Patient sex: F
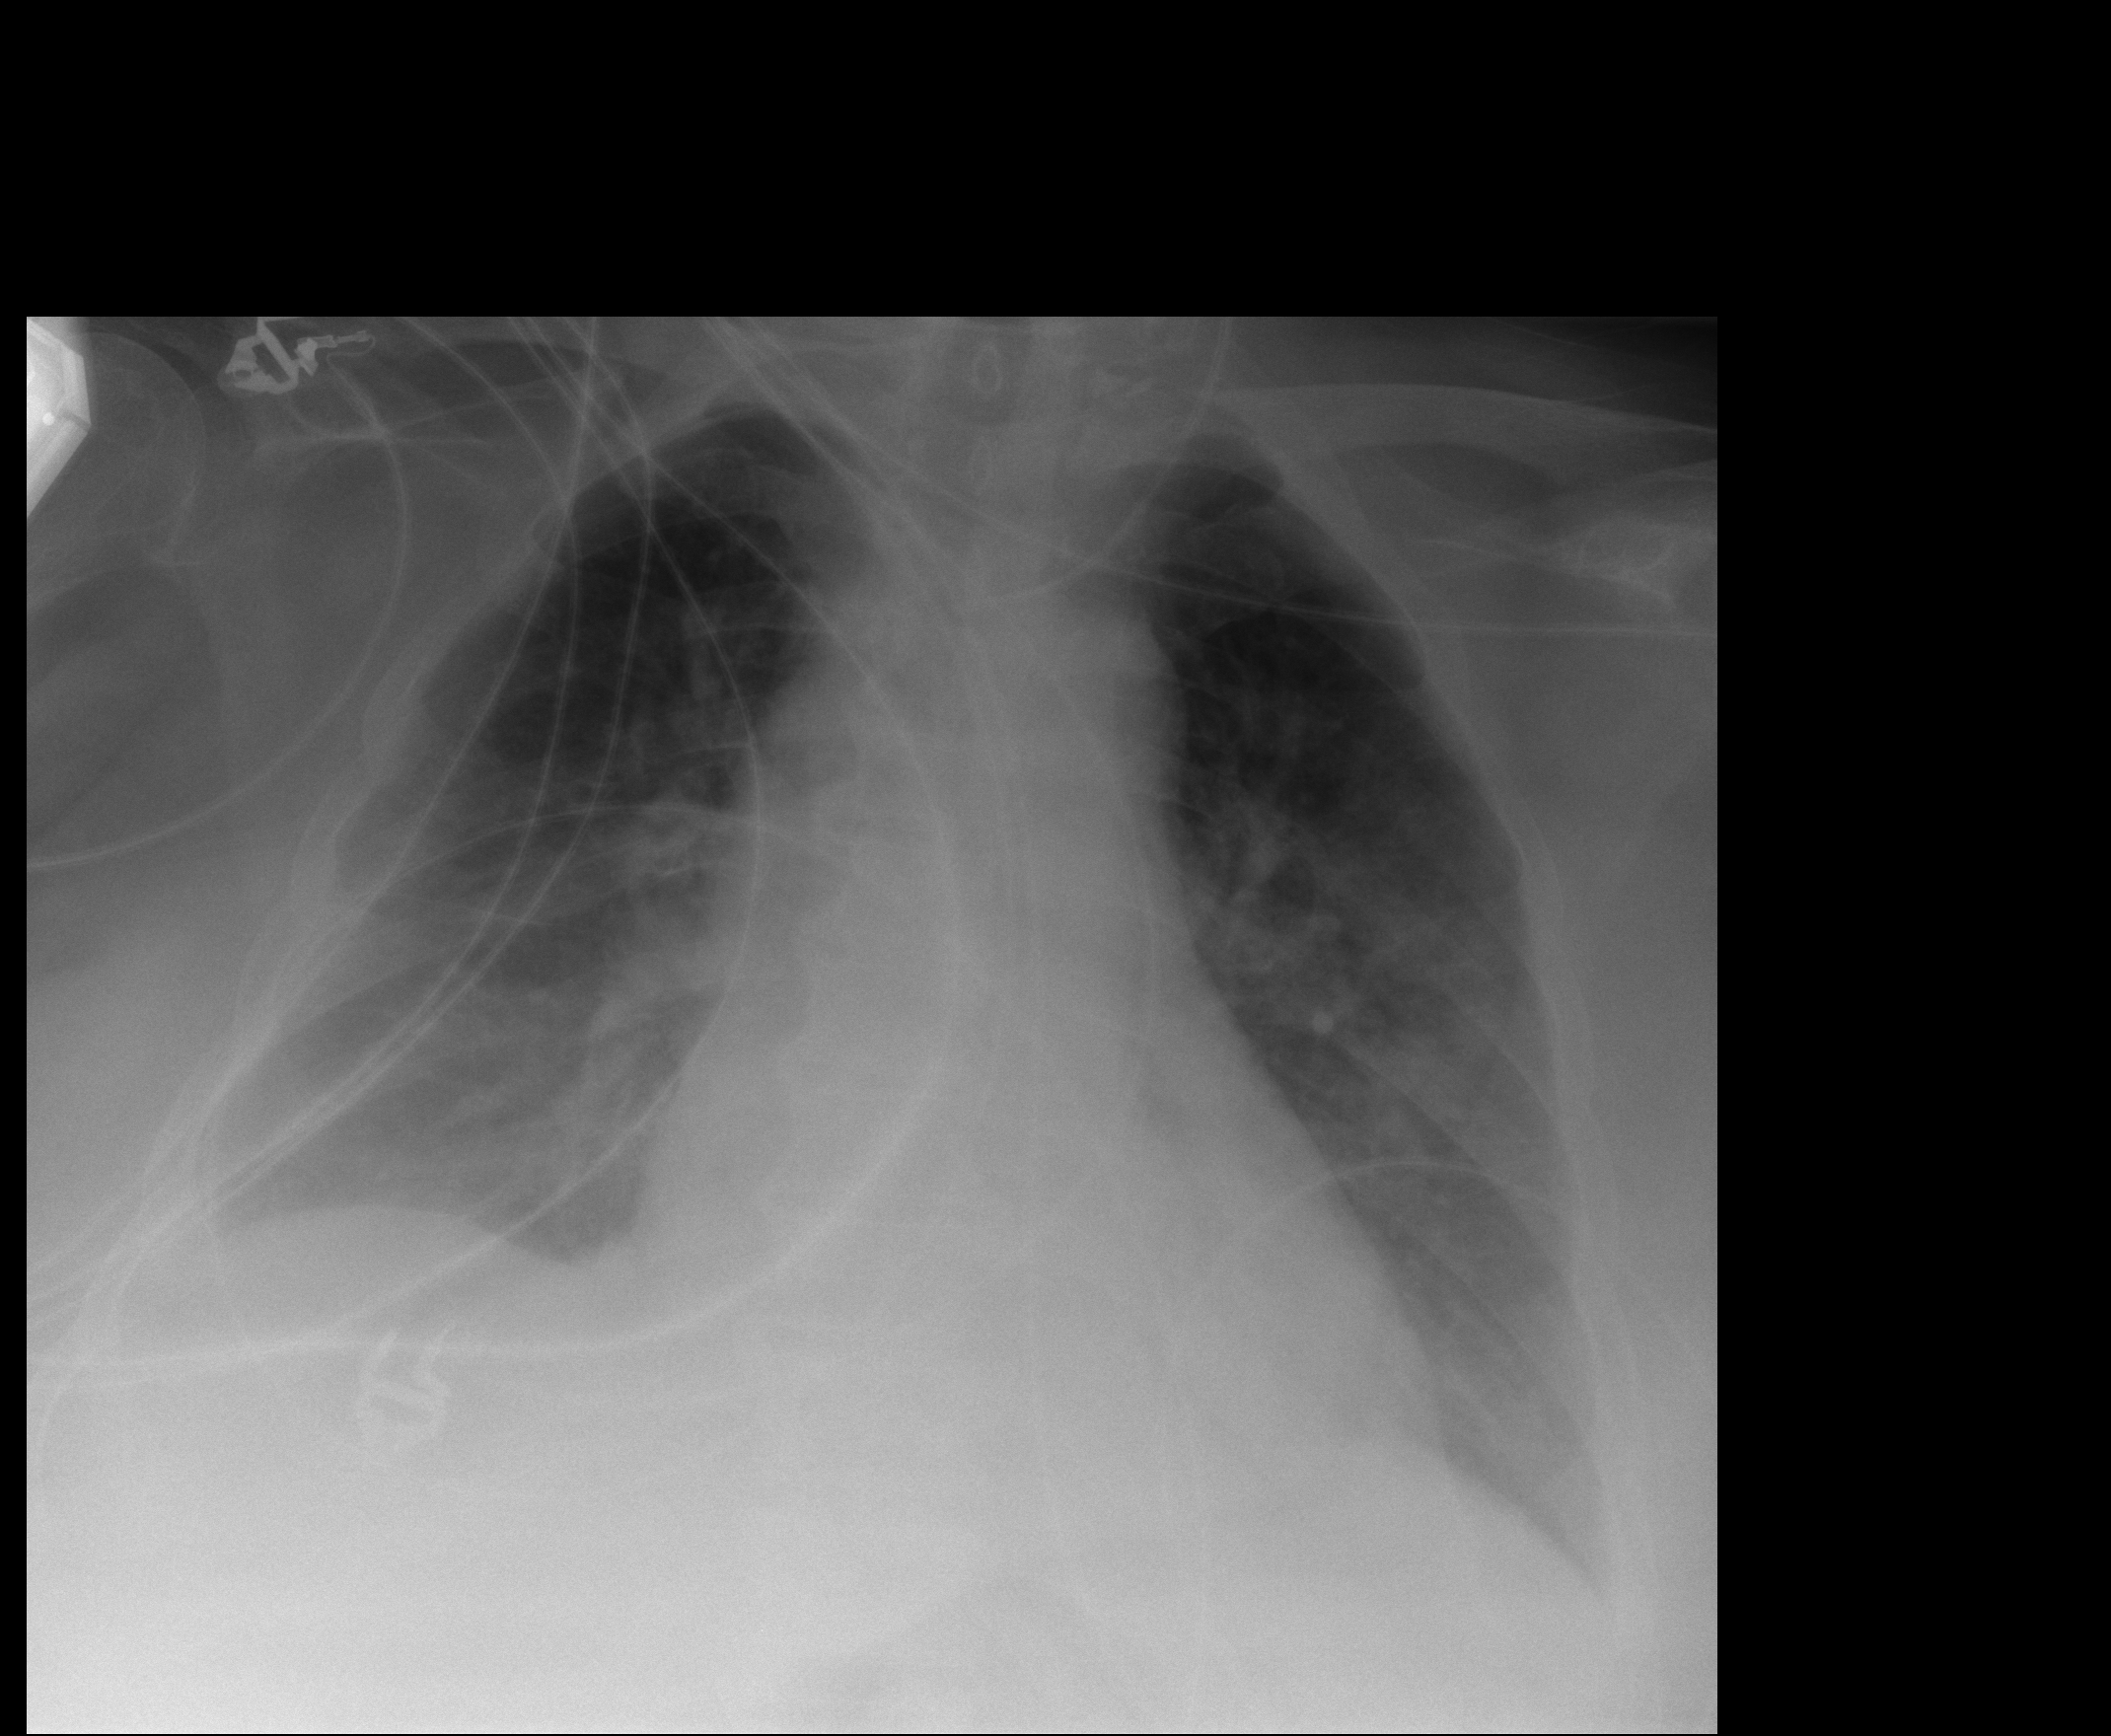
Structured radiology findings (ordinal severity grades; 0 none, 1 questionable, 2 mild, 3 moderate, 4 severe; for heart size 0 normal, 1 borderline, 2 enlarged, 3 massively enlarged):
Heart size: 0
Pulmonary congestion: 2
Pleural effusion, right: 2
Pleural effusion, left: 2
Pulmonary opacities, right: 1
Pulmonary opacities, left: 3
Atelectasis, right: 2
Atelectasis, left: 2